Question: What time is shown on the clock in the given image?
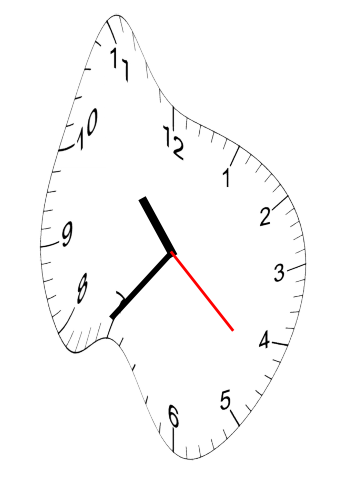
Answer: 10:36:22